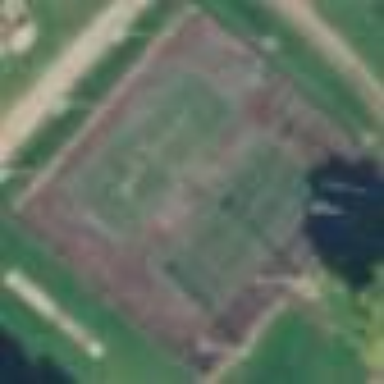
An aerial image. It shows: Sports centre with focus on tennis.